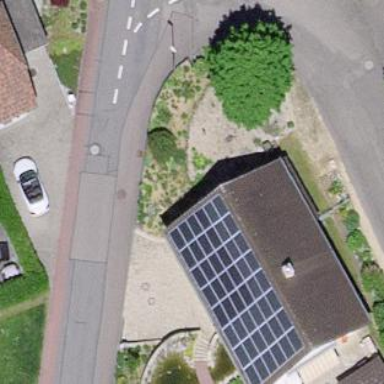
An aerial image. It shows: Building with tiled roof.